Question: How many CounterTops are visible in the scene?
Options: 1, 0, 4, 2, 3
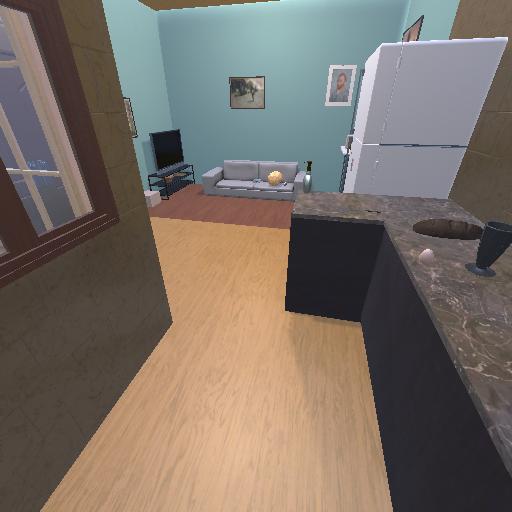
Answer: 1